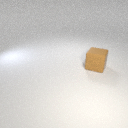
large brown rubber cube